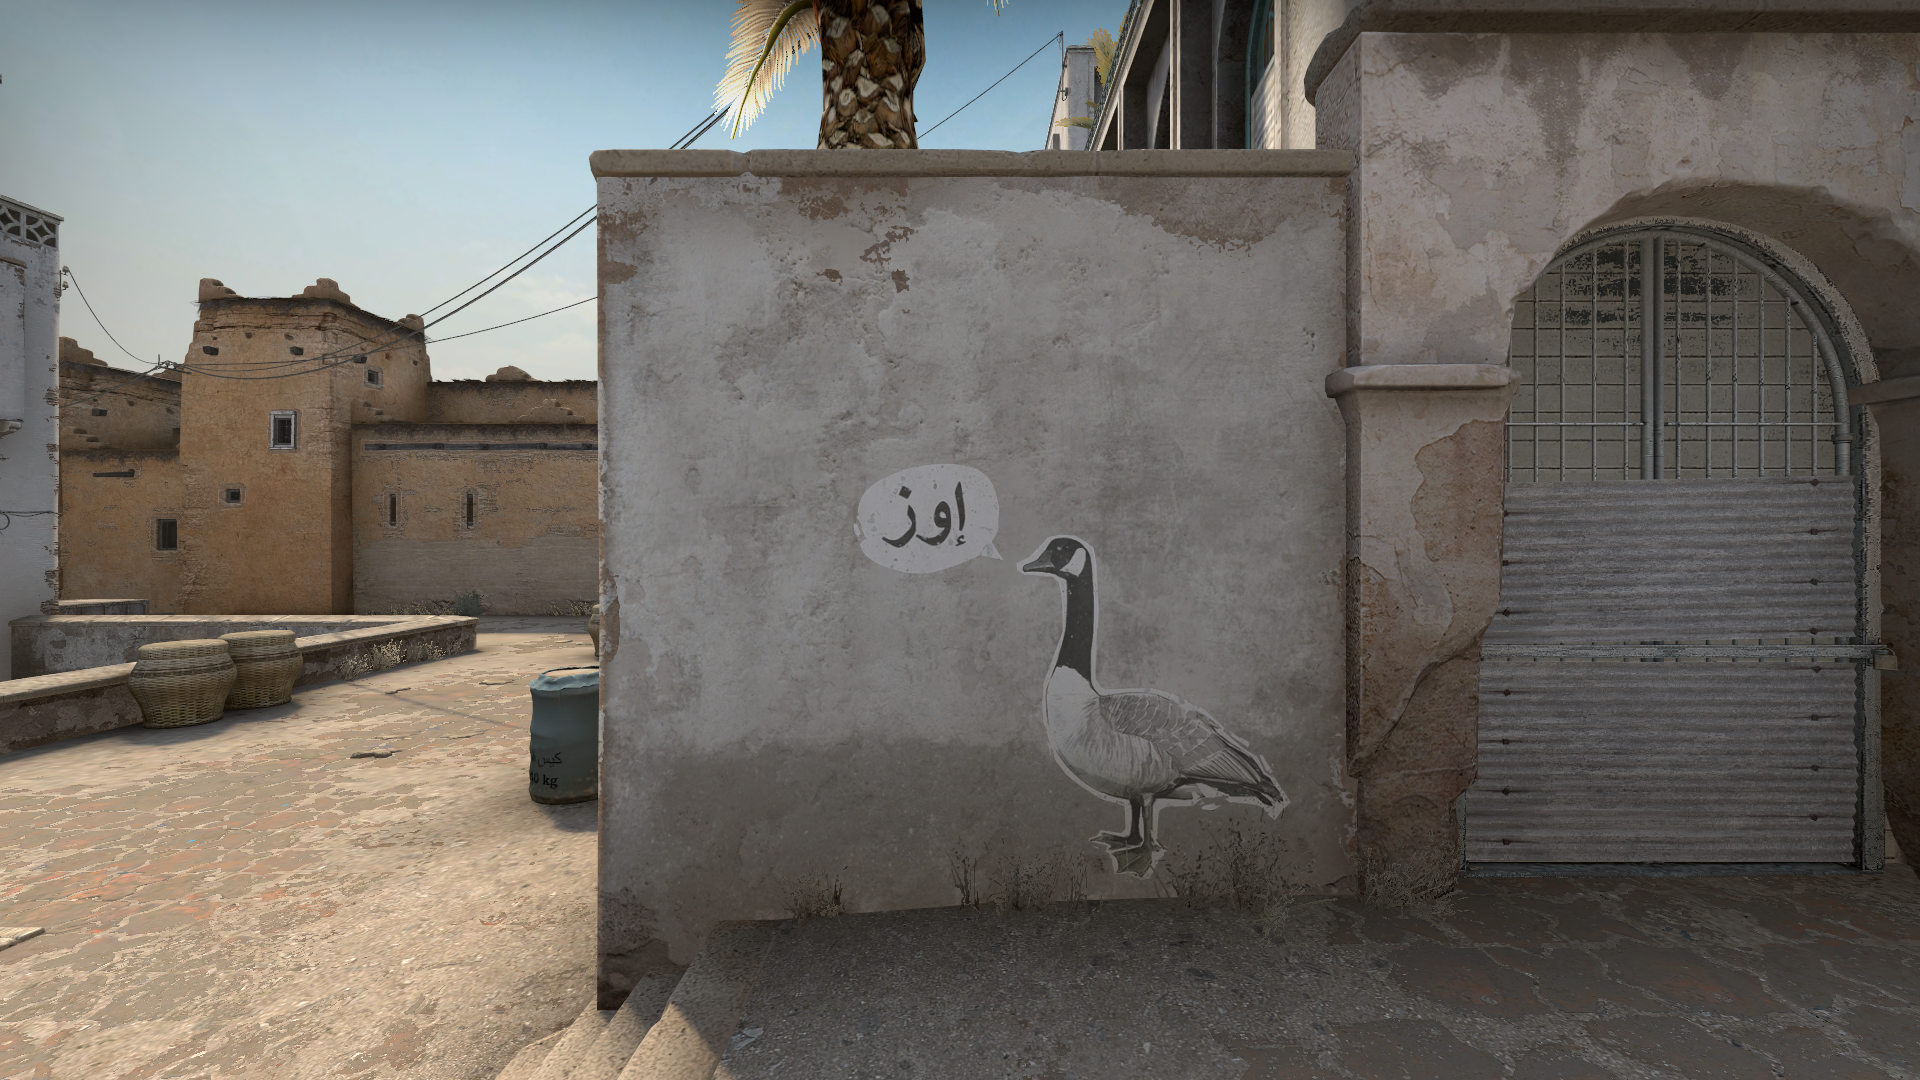
Map: de_dust2